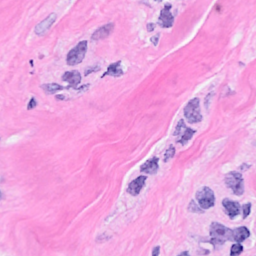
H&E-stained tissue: Breast